Question: I am currently working on an SSRS Report where I display multiple diagrams,
now some of the diagrams are gonna have values in all or multiple categories, and some (see image) are only gonna have values in one category.
The problem I am having is that the diagrams with values in a single category only are HUGE as opposed to some standard size (which I consider the bars in the left side of the image to be)
Question: Is there a way to change this, or is there just nothing I can do ?
Thanks for all of your help in advance

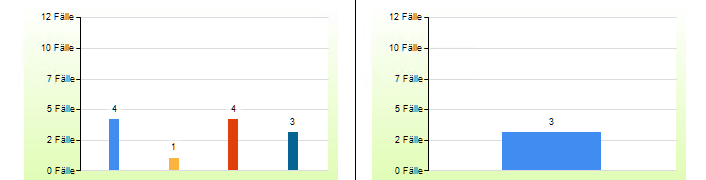
Answer: Select your columns and in the Properties pane go to General > CustomAttributes. Then either set the 'PointWidth' to something less than the default of 0.8, or set the 'MaxPixelPointWidth' which will set a static max width in pixels.
'PointWidth' uses relative sizing based on the number of columns and size of the chart, so for charts that have a dynamic number of columns this may be the better option.